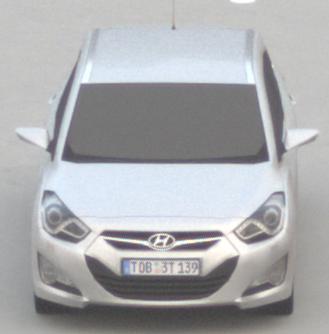
Make: Hyundai
Model: i40 Kombi 1.6 GDI
Detailed model: i40 (VF) Kombi
Model produced from: 2012/08
Model produced until: 2013/09
Doors: 5
Color: white
Road condition: dry road
Daytime: morning or afternoon
Contrast: low contrast